Question: How can I insert payments logos in the footer for opencart 3.X?

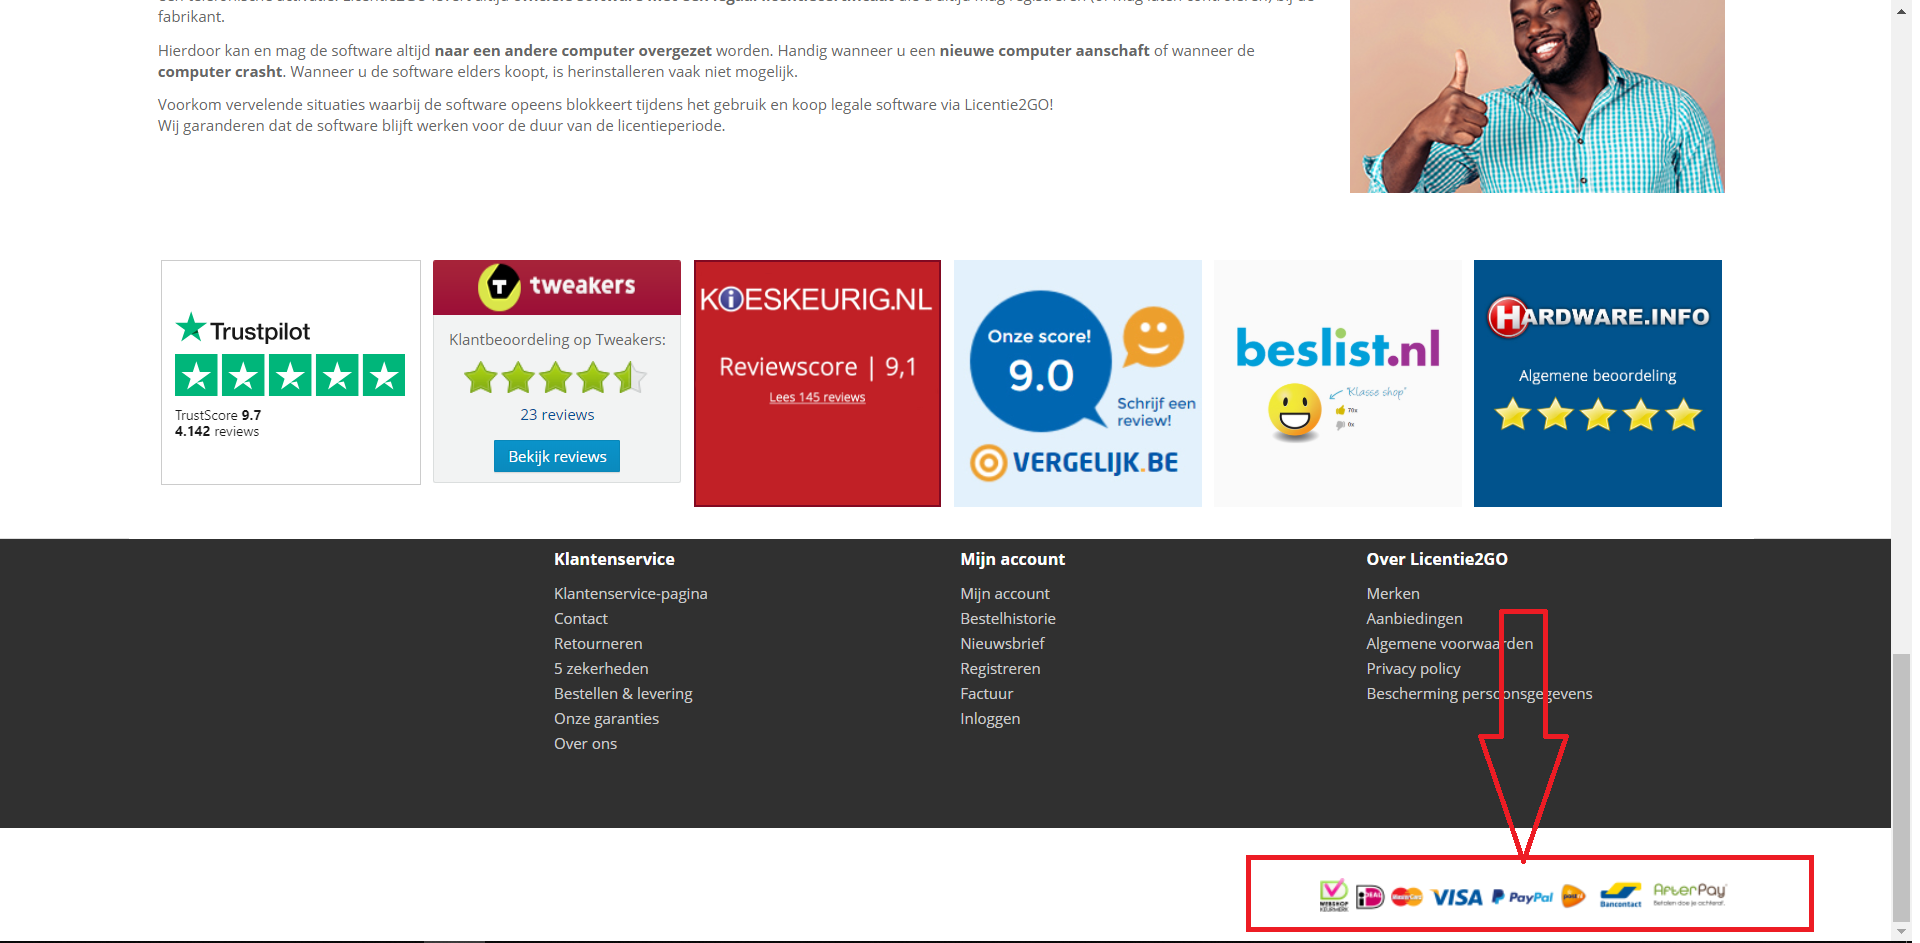
Answer: you can Edit Footer Template file : catalogiew heme\default emplate\common
ooter.twig
Replace
'''
<p>{{ powered }}</p>
'''
to
'''
<p>{{ powered }}<img src="/image/yourimage path/yourimagename.png"
width="500" height="50" class="img-responsive" alt="Payment"
style="float:right"></p>
'''
I think it will be working fine.